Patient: sex F, age 59
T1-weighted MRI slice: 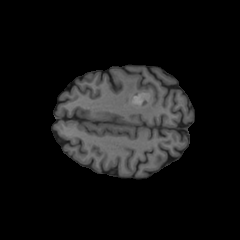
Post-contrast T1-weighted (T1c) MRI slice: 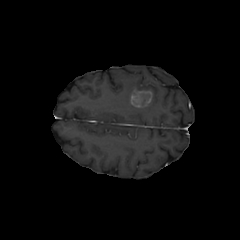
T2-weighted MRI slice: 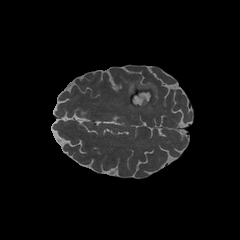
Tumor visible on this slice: yes
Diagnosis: Glioblastoma, IDH-wildtype
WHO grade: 4